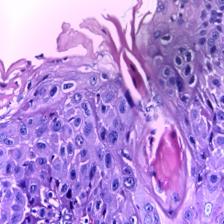
Diagnosis: OSCC